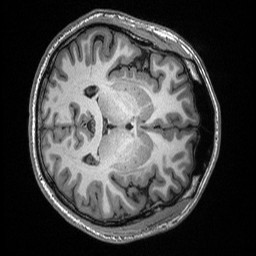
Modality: T1w
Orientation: axial
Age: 29
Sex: male